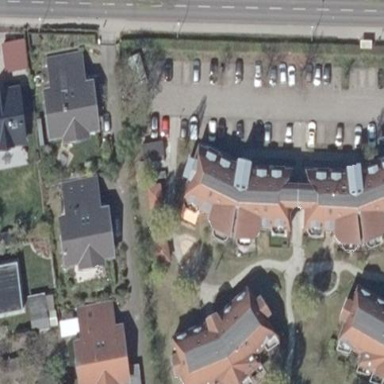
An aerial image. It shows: Half-hipped roof shape on the apartments building.